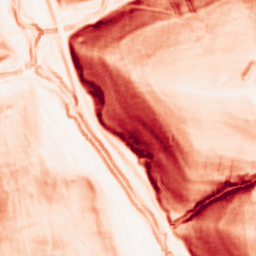
Category: morphological
Decomposition family: morphological_gradient
Decomposition parameters: size: 5
shape: square
Upsampling method: bilinear
Upsampling parameters: scale: 8
Upsampling scale: 8